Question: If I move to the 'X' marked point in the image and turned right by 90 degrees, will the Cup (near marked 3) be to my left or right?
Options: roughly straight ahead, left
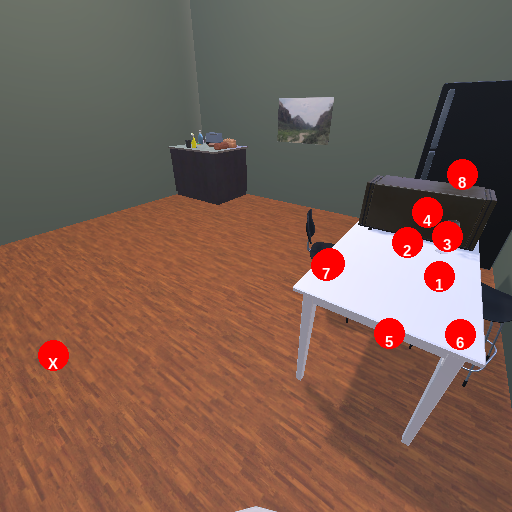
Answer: roughly straight ahead